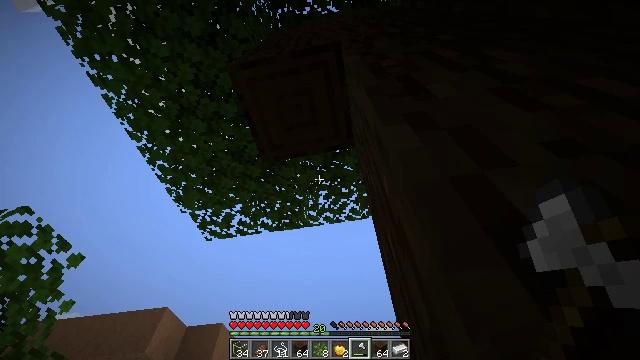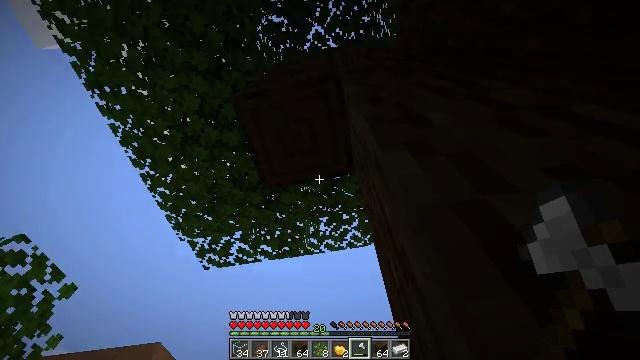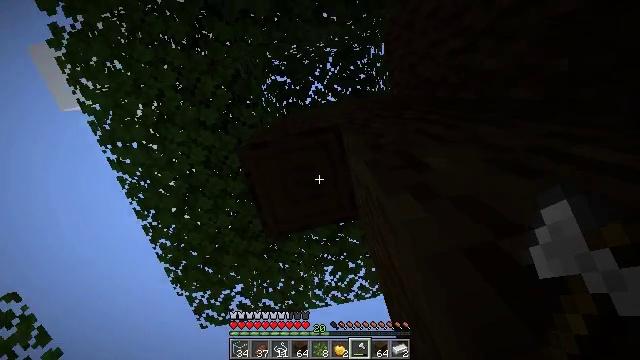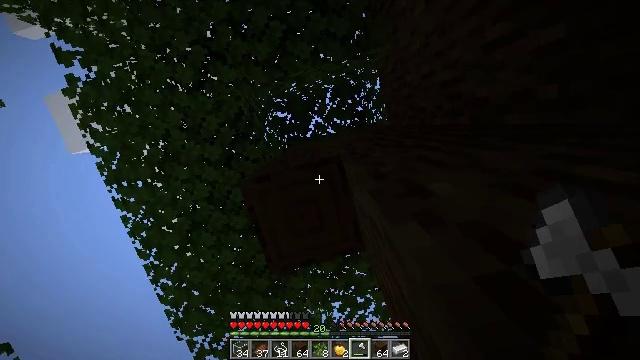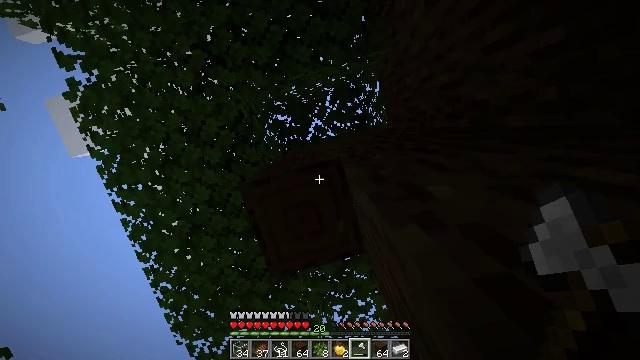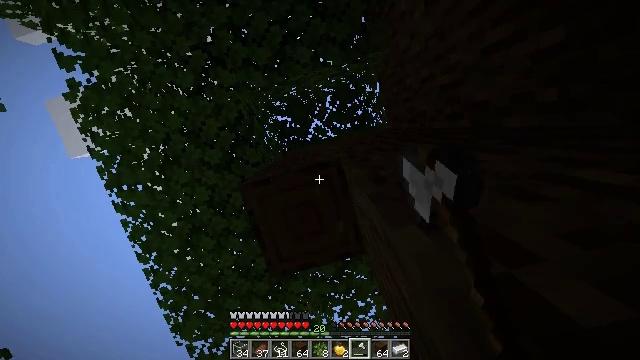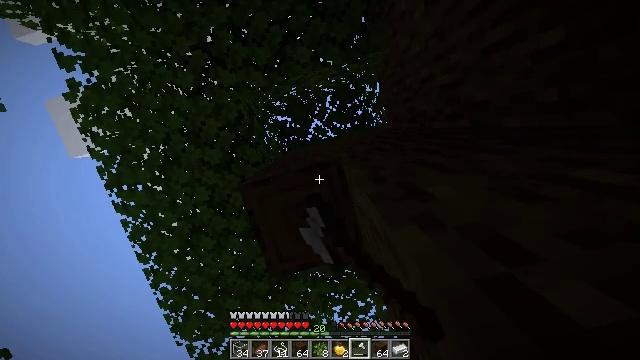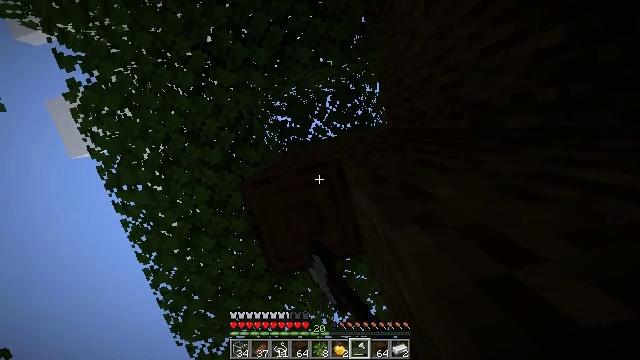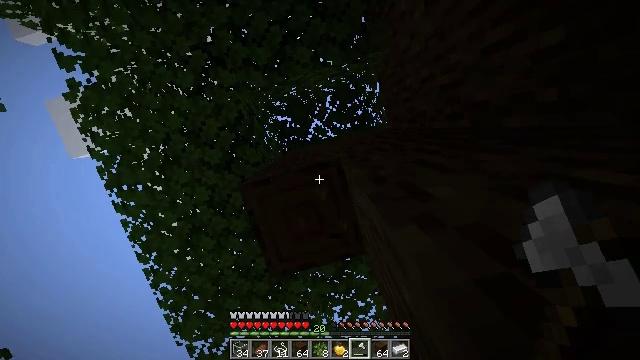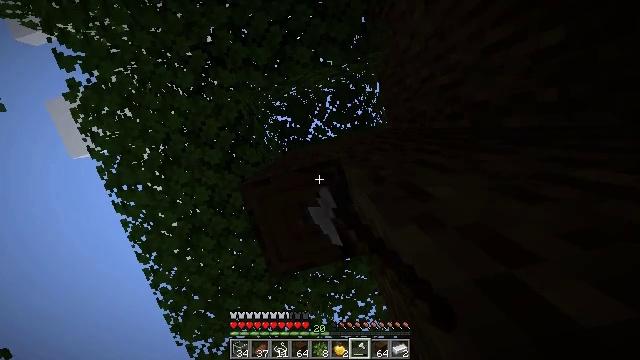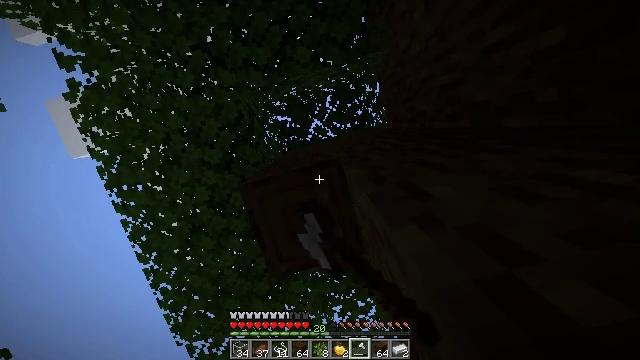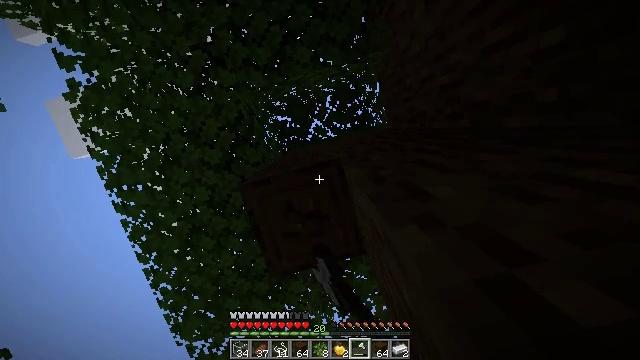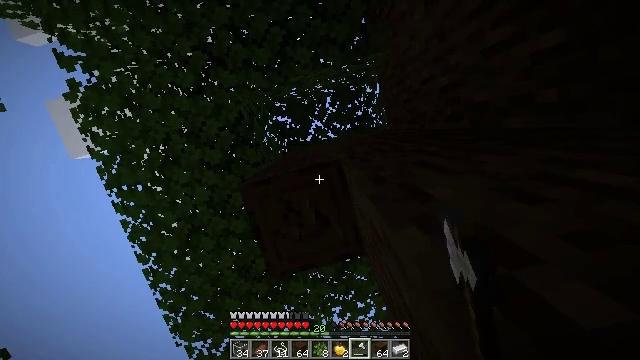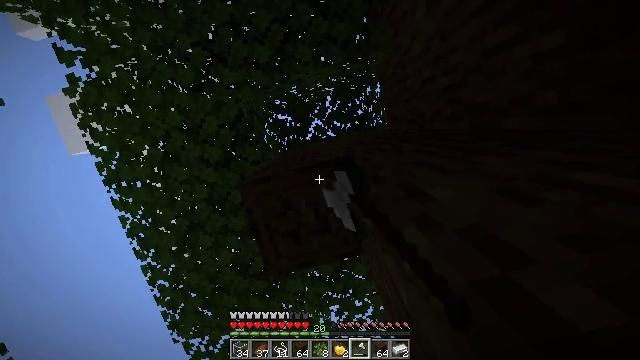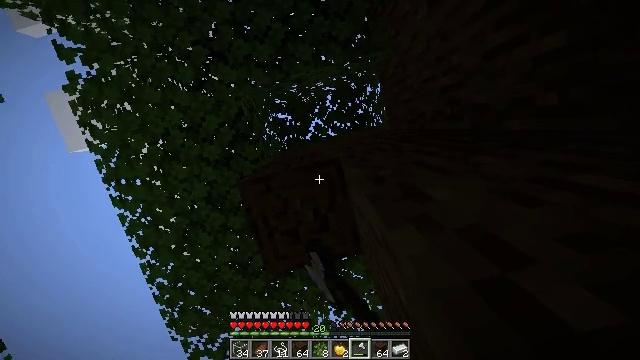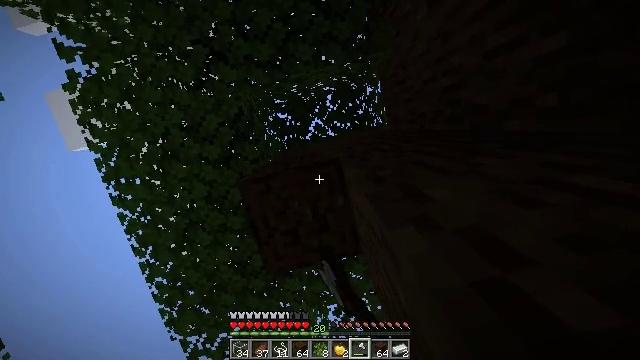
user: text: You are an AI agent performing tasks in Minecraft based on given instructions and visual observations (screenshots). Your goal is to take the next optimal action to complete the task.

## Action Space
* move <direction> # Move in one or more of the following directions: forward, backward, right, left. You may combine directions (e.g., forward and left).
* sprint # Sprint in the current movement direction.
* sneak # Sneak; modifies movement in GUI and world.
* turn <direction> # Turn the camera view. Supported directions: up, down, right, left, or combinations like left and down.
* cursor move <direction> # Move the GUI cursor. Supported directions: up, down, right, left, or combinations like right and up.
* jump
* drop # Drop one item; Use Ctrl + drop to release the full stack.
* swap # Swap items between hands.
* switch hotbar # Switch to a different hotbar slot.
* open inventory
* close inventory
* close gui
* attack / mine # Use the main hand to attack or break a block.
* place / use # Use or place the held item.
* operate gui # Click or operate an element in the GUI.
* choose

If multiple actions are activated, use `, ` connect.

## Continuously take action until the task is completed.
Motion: motion action
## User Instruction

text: Break the dark oak log in the forest.
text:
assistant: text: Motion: turn up
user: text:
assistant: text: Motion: turn left and up
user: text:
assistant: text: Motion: turn left and up
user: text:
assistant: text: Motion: attack / mine
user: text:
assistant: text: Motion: attack / mine
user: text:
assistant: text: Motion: attack / mine
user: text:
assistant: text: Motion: attack / mine
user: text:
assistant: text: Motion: attack / mine
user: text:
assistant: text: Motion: attack / mine
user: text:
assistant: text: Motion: attack / mine
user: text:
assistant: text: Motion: attack / mine
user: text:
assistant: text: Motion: attack / mine
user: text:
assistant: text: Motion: attack / mine
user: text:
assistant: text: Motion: attack / mine
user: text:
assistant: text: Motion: attack / mine
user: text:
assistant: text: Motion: attack / mine
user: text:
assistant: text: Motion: attack / mine
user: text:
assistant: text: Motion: attack / mine
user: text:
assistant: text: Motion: attack / mine
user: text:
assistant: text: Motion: attack / mine
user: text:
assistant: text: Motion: attack / mine
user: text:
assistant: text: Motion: attack / mine
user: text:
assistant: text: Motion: attack / mine
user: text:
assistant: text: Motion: attack / mine
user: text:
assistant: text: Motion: attack / mine
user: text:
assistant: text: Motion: attack / mine
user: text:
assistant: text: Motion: attack / mine
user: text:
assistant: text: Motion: attack / mine
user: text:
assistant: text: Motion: attack / mine
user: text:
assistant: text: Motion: attack / mine